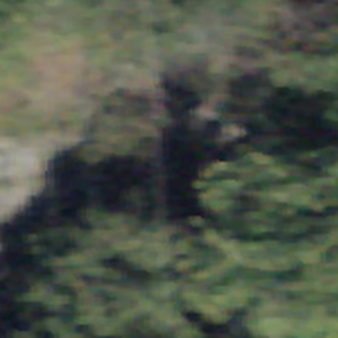
Label: other